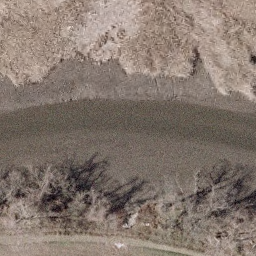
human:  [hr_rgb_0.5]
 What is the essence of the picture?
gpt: river